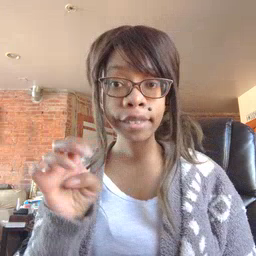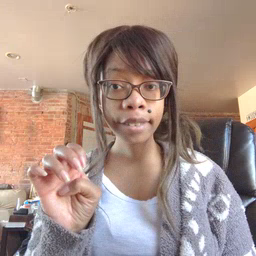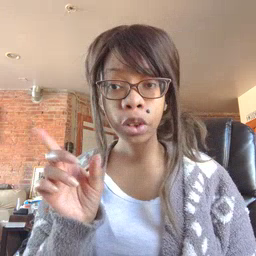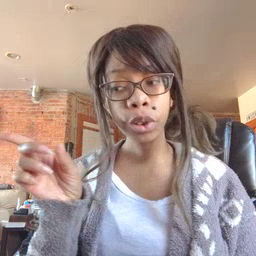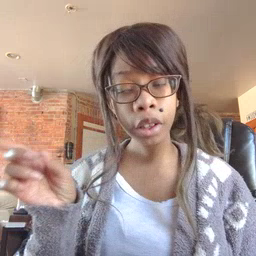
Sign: hesheit